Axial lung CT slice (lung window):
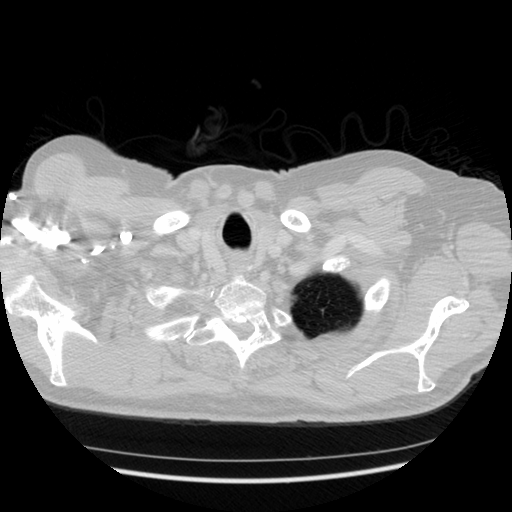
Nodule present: no